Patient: sex M, age 71
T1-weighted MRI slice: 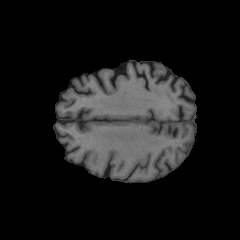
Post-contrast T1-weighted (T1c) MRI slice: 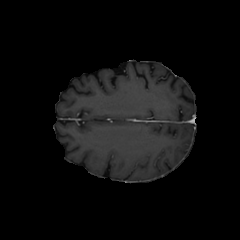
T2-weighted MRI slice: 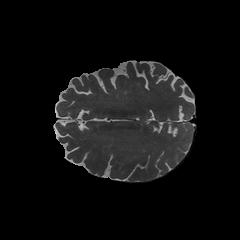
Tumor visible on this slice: no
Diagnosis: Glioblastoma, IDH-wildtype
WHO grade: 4